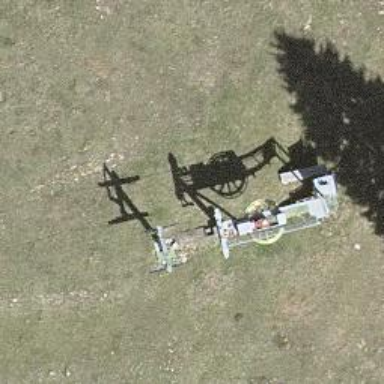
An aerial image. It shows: Pylon used for aerialway.